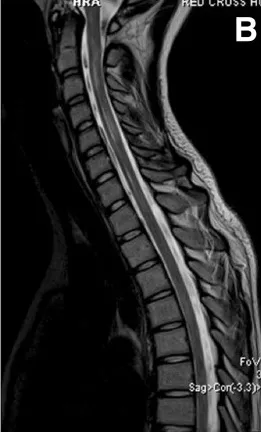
B: Cervical spine T2 sagital. After four months, most of the intramedullary lesions have been disappeared.
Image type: radiology (mri)